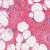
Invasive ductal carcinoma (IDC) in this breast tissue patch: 0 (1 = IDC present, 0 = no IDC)